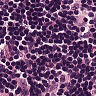
Metastatic tissue present: no